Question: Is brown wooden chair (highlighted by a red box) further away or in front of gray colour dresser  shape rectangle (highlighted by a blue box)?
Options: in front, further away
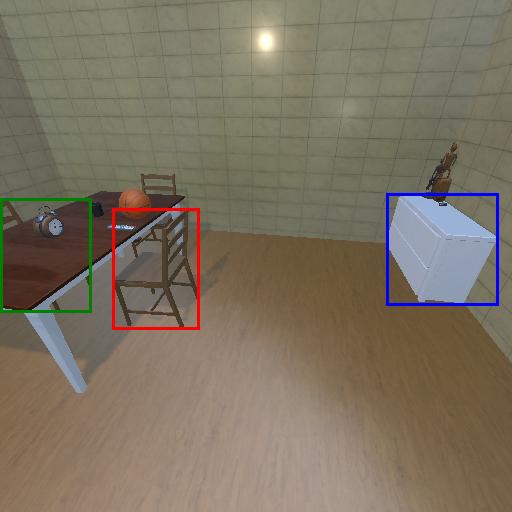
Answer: in front